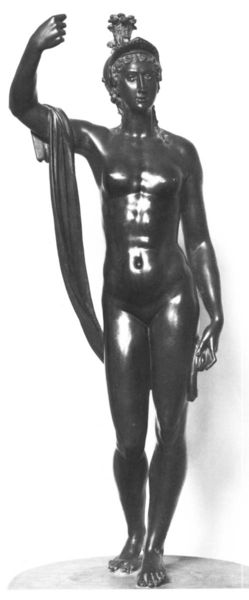
Titel: Minerva
Künstler: Benvenuto Cellini
Institution: Florenz, Bargello
Schlagwörter: akt, feder, hand, mann, nackt, umhang, brust, busen, finger, frau, hut, marmor, mund, nase, schwarz, schal, schleier, tuch, jung, arm, arme, augen, federn, gesicht, sockel, hals, hände, figur, haare, lippen, locken, schulter, skulptur, statue, beine, kopfbedeckung, brüste, füße, glanz, nabel, bauch, bronze, kontrapost, plastik, zehen, foto, barfuss, antike, helm, kranz, lorbeer, ausstrecken, jüngling, achsel, erhoben, hermes, kopfschmuck, athene, sieger, grichenland, elle, heros, schriftt, mann jung